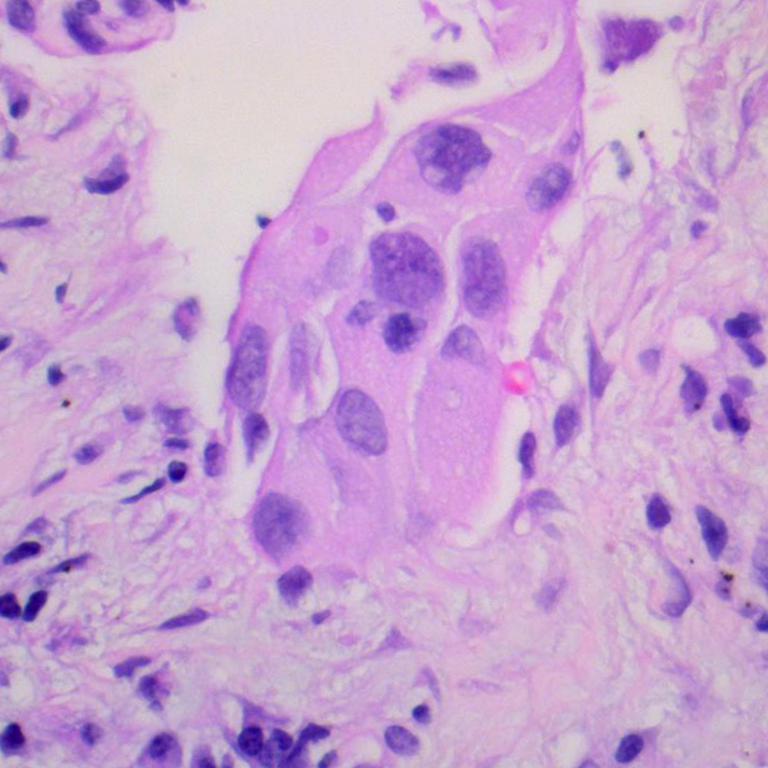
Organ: lung
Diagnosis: adenocarcinomas